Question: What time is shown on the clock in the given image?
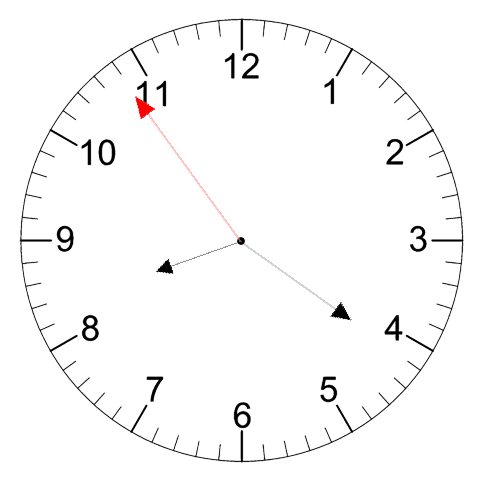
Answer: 08:20:54